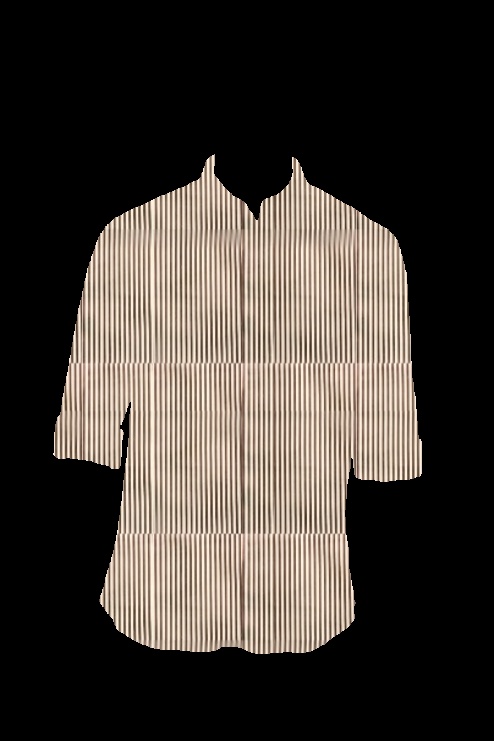
beige brown stripe tee